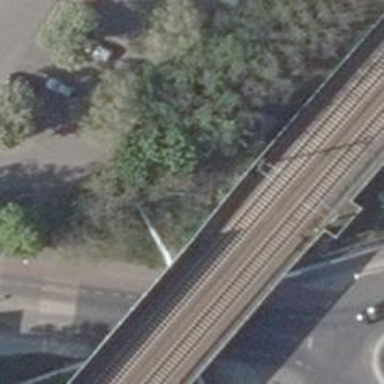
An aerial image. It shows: Railway track with contact lines for electrification.